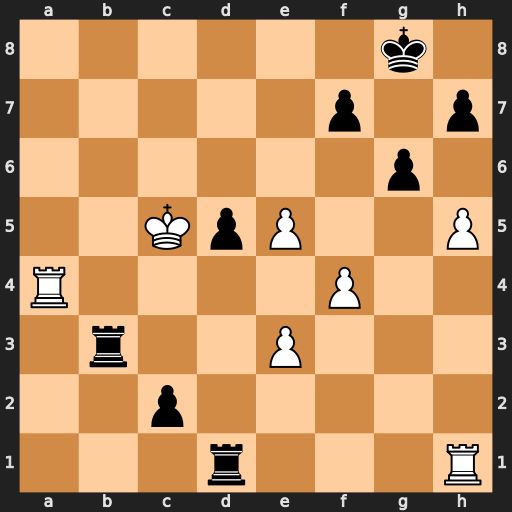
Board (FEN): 6k1/5p1p/6p1/2KpP2P/R4P2/1r2P3/2p5/3r3R
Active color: w
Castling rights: -
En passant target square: -
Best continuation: Ra8+ Rb8 Rxb8+ Kg7 h6#